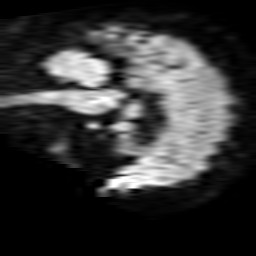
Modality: TRACE
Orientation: sagittal
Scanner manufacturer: philips
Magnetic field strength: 1.5 T
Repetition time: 4.882 s
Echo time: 0.07794 s